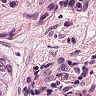
Metastatic tissue present: yes